Question: I have 5 input box in my page. I want to check if any field is blank, i will show the error message using a span tag appending to that input field.
Here is my code:
'''
function validateForm() {
// Declare all the local variable
var inputElements, inputId, inputType, i, inputLength, inputNode;
// Get all the input tags
inputElements = document.getElementsByTagName("input");
for(i = 0, inputLength = inputElements.length; i < inputLength; i++) {
inputId = inputElements[i].id; // Get the input field ID
inputType = inputElements[i].type; // Get the input field type
// We will ONLY look for input[type=text]
if(inputType === "text") {
inputNode = document.getElementById(inputId);
if(inputNode.value === "") {
var spanTag = document.createElement("span");
spanTag.innerHTML = inputFieldBlankErrorMessage;
console.log(inputNode.appendChild(spanTag));
}
}
}
return false; // Do Nothing
'''
}
This is what i am getting

It should append after the input tag. I am getting a weird tag which i don't need. Please help!!!
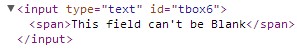
Answer: You can't '.appendChild()' anything to an 'input' node, since an 'input' can have no descendants.
Instead, you should insert the new node after it, or something similar.
'''
inputNode.parentNode.insertBefore(spanTag, inputNode.nextSibling);
'''
<URL>